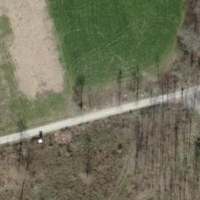
EUNIS habitat code: 44
Species observed at this site:
Cornus sanguinea
Sambucus racemosa